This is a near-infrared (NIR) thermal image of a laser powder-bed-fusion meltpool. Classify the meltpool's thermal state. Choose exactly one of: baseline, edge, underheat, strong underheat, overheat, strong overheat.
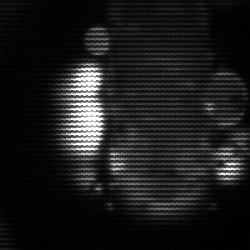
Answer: strong underheat